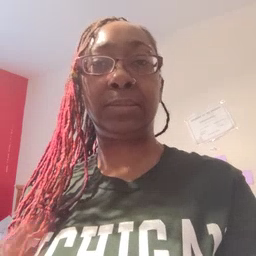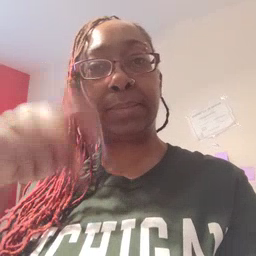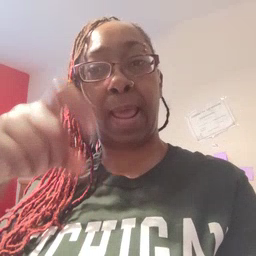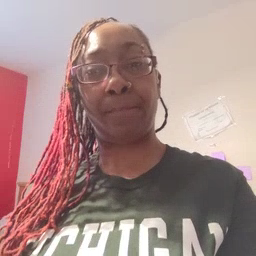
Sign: time